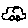
Label: car